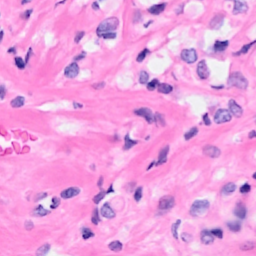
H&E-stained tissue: Breast